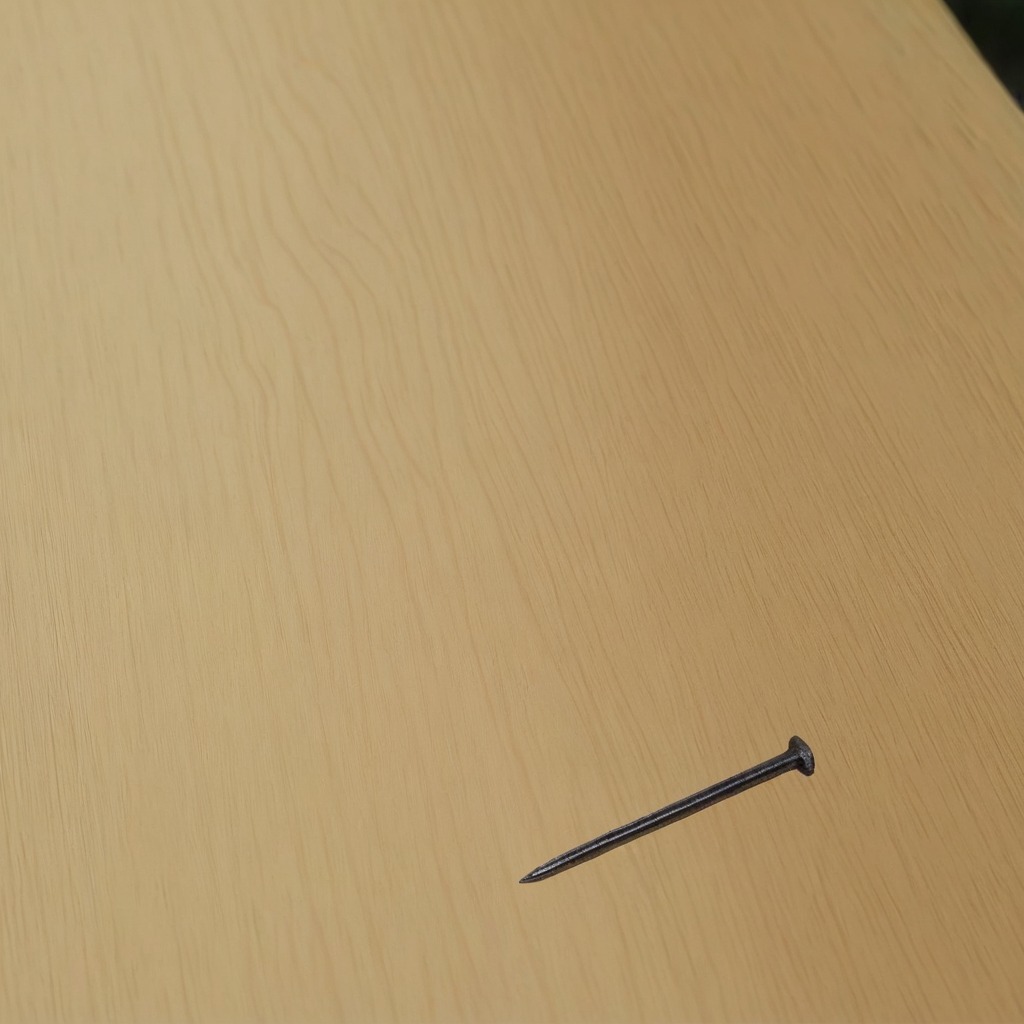
A nail is lying on a plywood surface in a paint workshop lit by afternoon window light.